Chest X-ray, PA view. Patient: 58 years old, sex F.
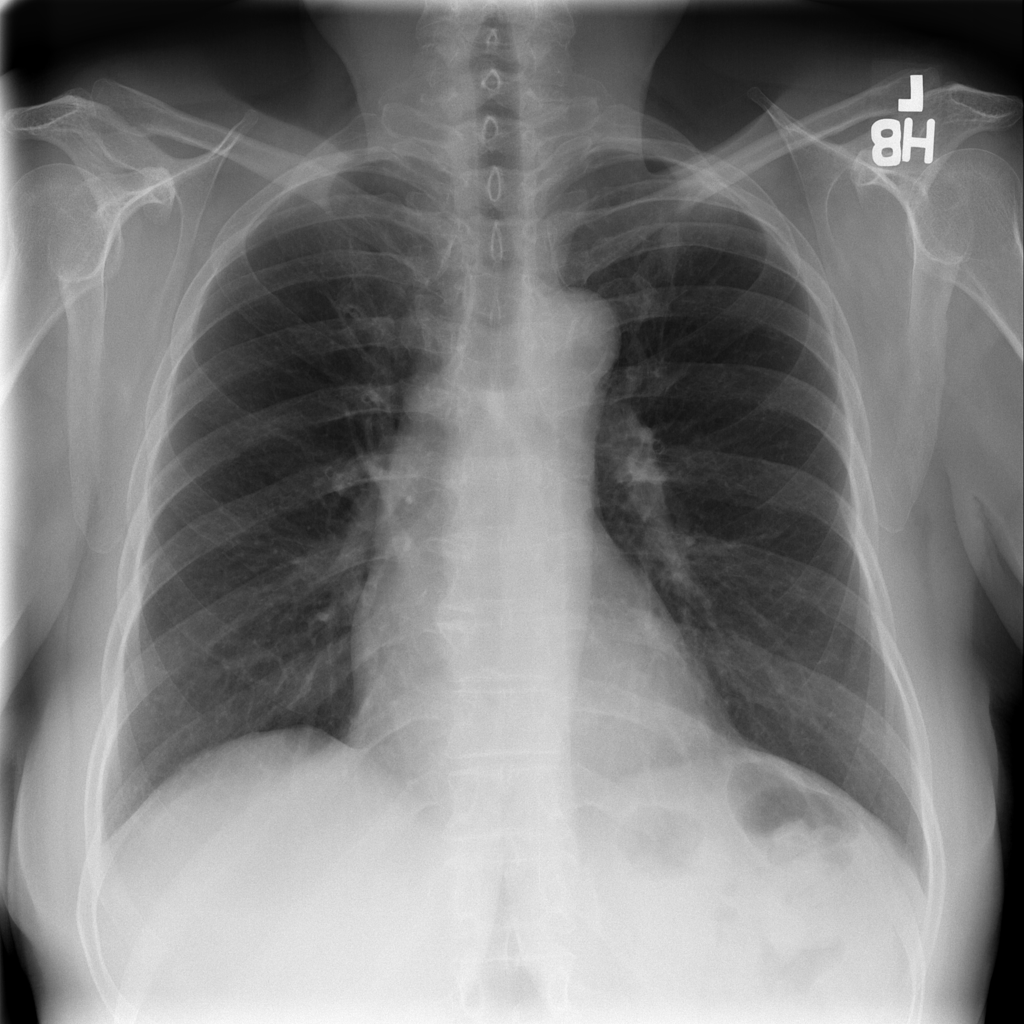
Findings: No Finding